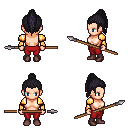
a pixel art fantasy rpg character, female body template, human, light skin, gold arm armor, red pants, raven long topknot hairstyle, maroon shoes, spear, four views (front, back, left, right), 2x2 character sprite sheet, small pixel art, hard edges, no anti-aliasing